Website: ulta-beauty
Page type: account-selection
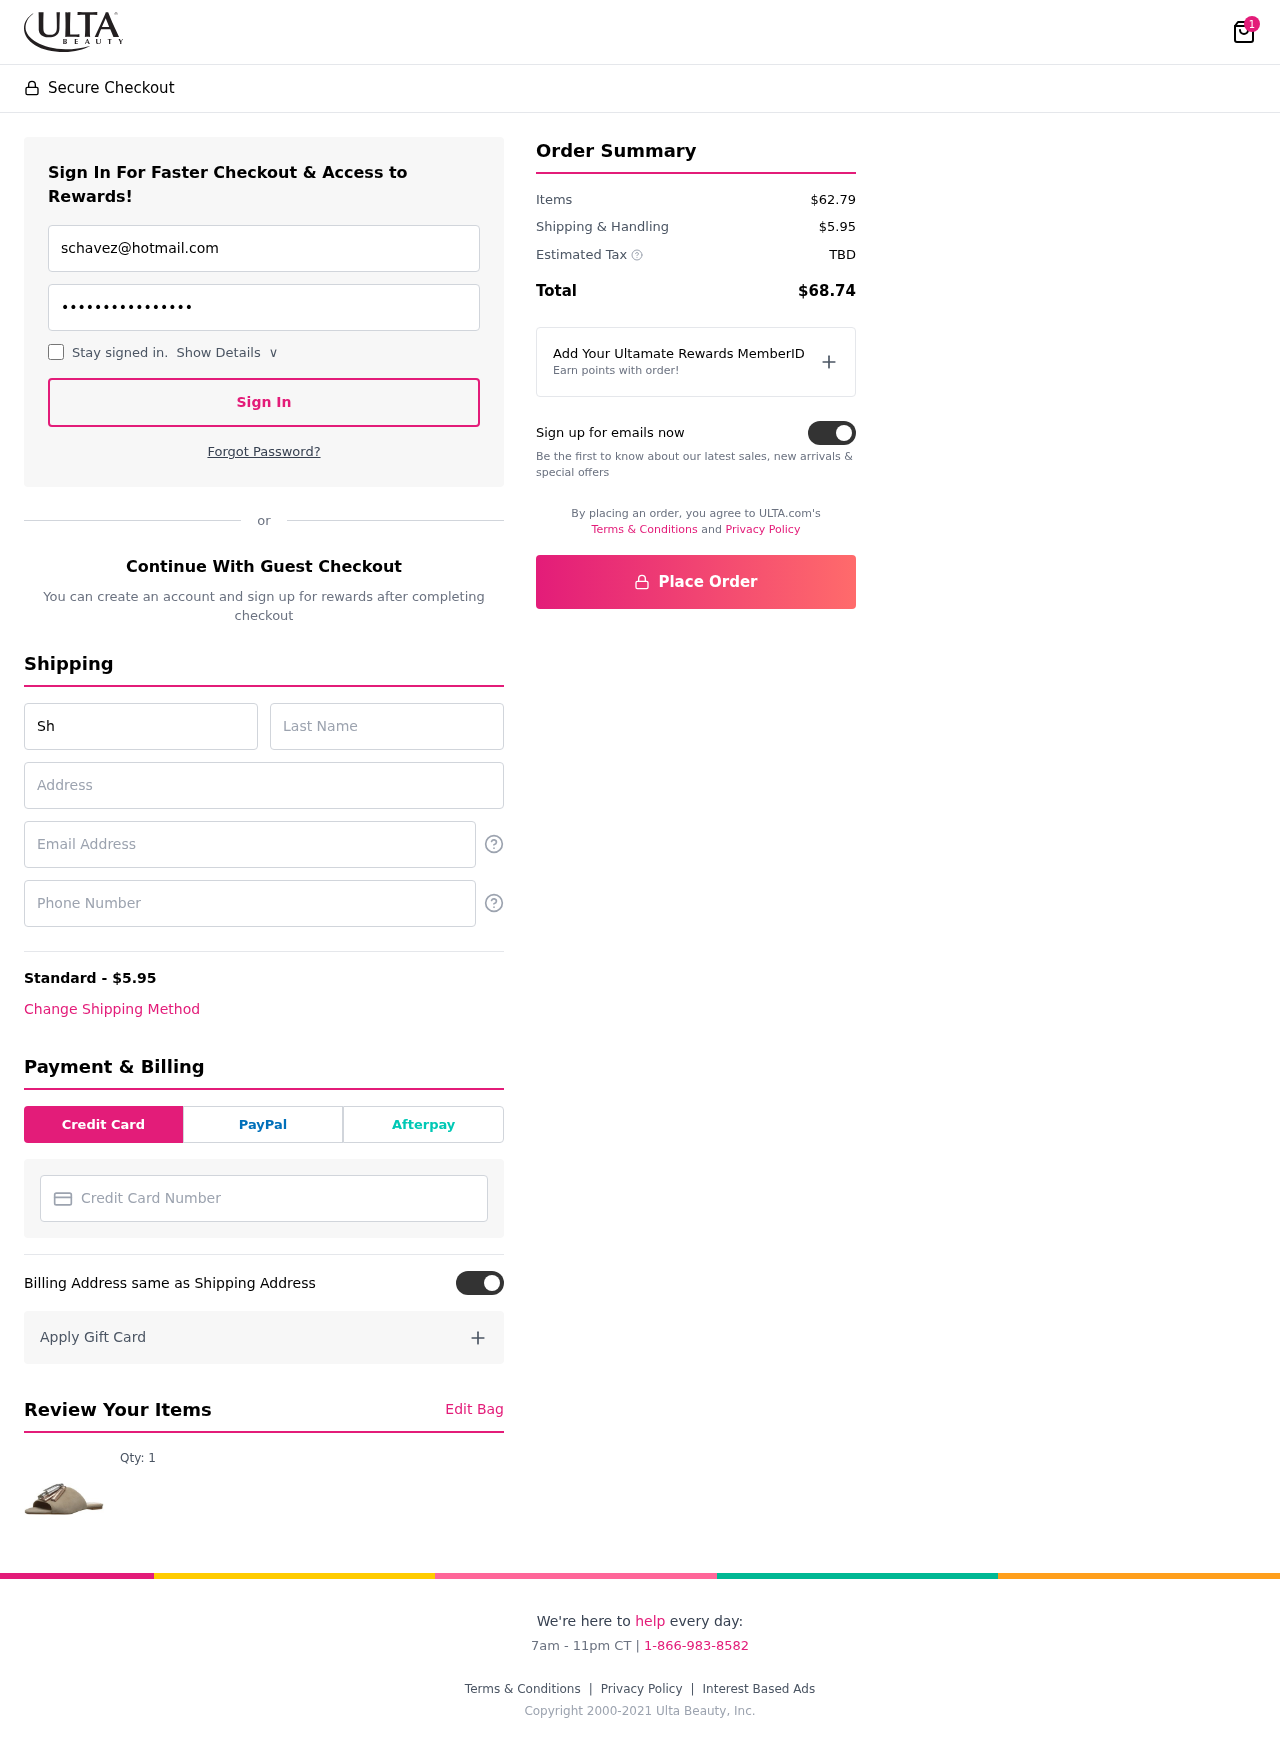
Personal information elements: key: PII_CARD_NUMBER
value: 4994 3658 8587 4054
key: PII_EMAIL
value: schavez@hotmail.com
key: PII_EMAIL2
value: schavez@hotmail.com
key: PII_FIRSTNAME
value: Sharon
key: PII_LASTNAME
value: Chavez
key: PII_PHONE
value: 8404598412
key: PII_STREET
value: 6195 John Court
Product elements: key: PRODUCT1_QUANTITY
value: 1
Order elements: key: ORDER_NUM_ITEMS
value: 1
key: ORDER_SHIPPING_COST
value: $5.95
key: ORDER_SUBTOTAL
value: $62.79
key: ORDER_TAX
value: TBD
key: ORDER_TOTAL
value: $68.74